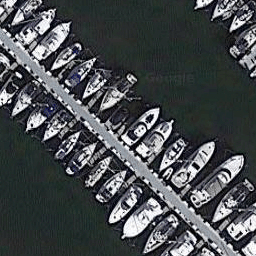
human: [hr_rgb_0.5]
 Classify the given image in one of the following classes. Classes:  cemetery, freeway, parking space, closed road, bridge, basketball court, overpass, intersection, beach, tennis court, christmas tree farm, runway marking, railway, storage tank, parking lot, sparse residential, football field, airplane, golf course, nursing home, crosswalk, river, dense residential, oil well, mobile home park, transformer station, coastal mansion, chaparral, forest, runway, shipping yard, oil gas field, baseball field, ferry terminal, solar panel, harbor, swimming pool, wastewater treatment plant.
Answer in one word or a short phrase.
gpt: harbor